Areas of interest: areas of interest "Hotel"
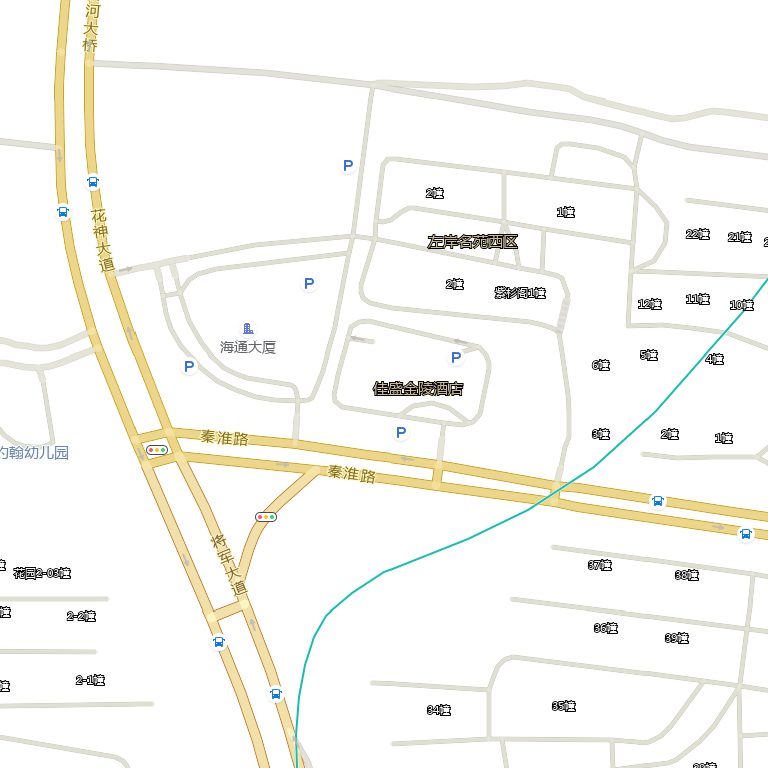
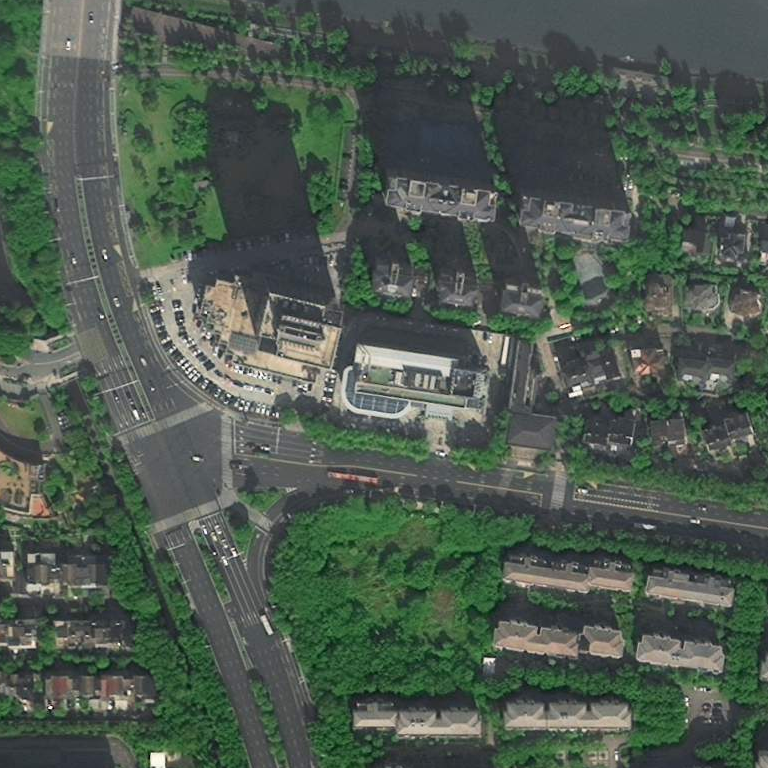